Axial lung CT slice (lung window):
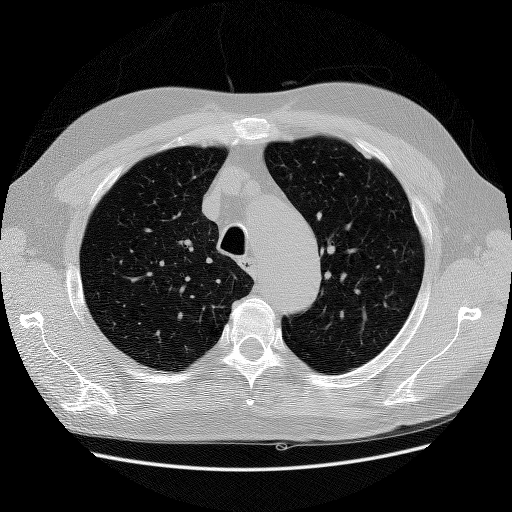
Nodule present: no